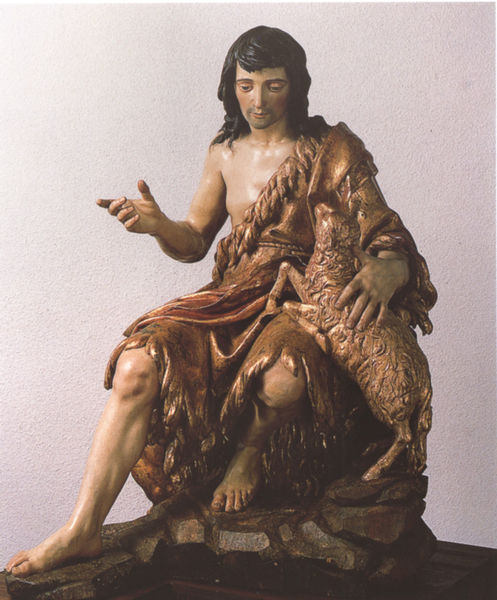
Titel: Johannes der Täufer
Künstler: Alonso Cano
Institution: Valladolid, Museo Nacional de Escultura
Schlagwörter: felsen, mann, sitzen, braun, haar, holz, bart, jung, johannes, pelz, sockel, stein, steine, täufer, figur, sitzend, skulptur, statue, fell, fels, lamm, schaf, seil, christus, jesus, jesus christus, wurst, predigt, heiliger, gefasst, hirte, schäfer, fassung, erlöser, asket, evangelist, andreas, messias, gottessohn, sohn gottes, christkind, zeigt, christkönig, lammgottes, heilland, erretter, jesus von nazaret, conchita wurst, conchita